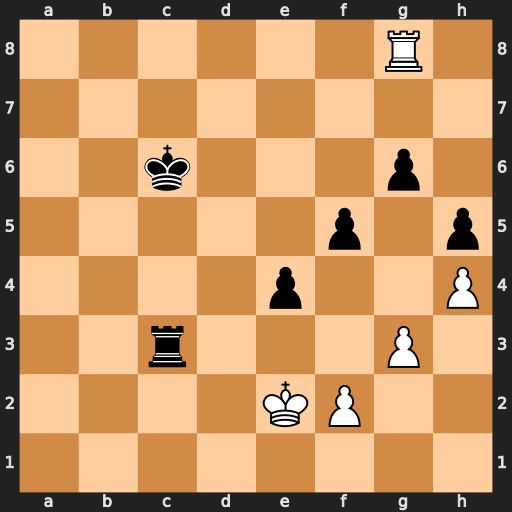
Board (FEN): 6R1/8/2k3p1/5p1p/4p2P/2r3P1/4KP2/8
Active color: w
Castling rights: -
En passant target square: -
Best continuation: Rc8+ Kd5 Rxc3